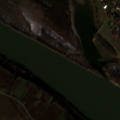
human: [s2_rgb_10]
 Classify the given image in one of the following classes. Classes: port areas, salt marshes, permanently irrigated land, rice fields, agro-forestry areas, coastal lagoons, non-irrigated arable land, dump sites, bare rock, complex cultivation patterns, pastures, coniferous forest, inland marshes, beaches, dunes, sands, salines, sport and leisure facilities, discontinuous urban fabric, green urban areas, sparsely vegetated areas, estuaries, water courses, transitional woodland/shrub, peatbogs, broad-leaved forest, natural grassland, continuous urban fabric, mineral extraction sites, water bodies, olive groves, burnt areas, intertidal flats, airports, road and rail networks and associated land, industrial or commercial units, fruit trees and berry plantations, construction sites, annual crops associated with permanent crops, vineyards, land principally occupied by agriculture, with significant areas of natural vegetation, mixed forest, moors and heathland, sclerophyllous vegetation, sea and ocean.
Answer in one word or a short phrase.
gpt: discontinuous urban fabric, vineyards, land principally occupied by agriculture, with significant areas of natural vegetation, broad-leaved forest, transitional woodland/shrub, inland marshes, water courses